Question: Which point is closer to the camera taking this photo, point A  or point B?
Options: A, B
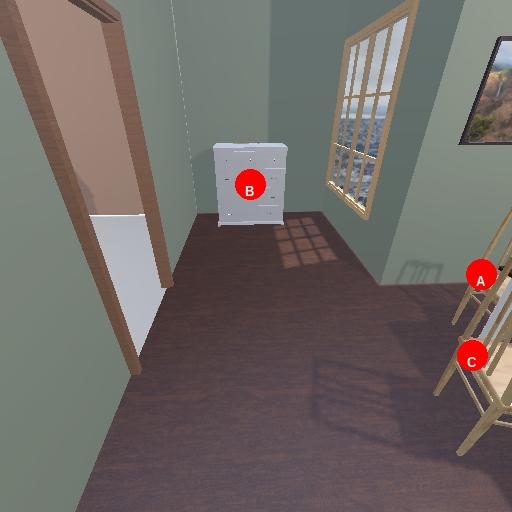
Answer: A